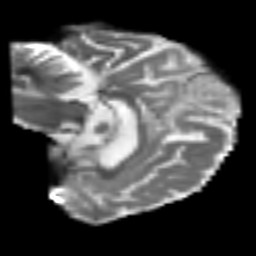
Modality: T2w
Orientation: sagittal
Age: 61
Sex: female
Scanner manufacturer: siemens
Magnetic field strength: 3 T
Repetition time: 4.987 s
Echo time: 0.0792 s